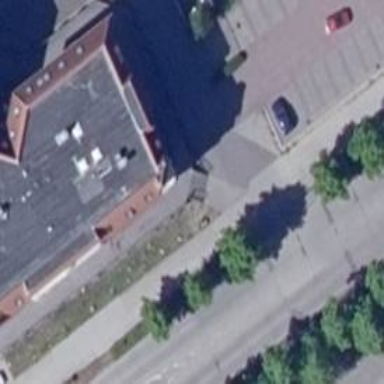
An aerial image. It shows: Fast food establishment.